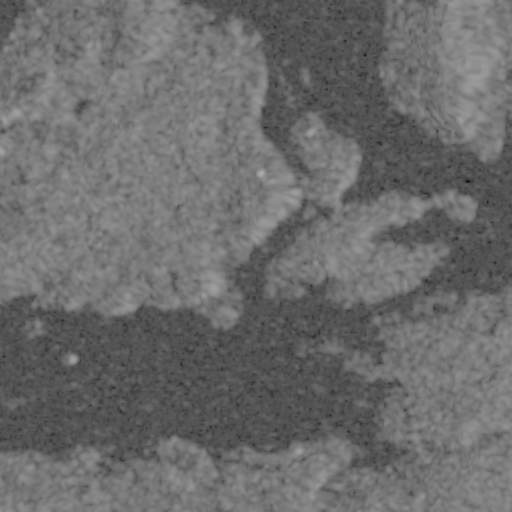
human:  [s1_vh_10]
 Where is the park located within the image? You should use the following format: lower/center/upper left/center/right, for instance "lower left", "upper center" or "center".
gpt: The park is located in the lower center of the image.
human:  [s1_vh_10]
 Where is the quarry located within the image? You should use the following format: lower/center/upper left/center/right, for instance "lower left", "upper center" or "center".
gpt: The quarry is located in the upper left of the image.
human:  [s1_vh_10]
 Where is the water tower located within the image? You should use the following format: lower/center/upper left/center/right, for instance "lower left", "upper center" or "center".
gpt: The water tower is located in the upper left of the image.
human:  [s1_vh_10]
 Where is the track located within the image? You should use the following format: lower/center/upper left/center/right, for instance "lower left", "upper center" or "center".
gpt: There is no track in the image.

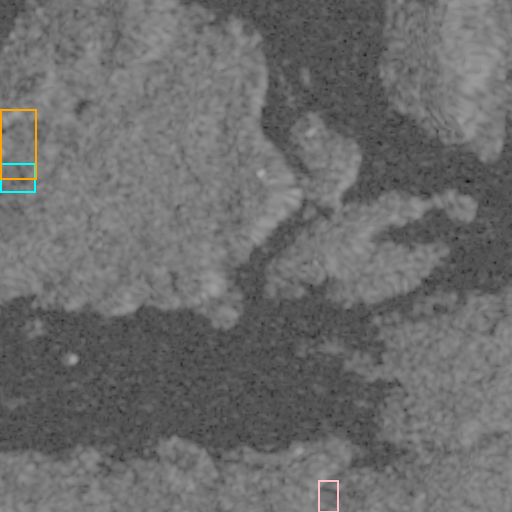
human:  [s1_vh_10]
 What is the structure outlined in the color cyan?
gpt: The structure outlined in cyan is a crop field.
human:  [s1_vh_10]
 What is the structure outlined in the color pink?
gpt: The structure outlined in pink is a park.
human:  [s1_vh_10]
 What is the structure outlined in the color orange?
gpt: The structure outlined in orange is a quarry.
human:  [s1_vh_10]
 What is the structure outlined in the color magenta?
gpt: There is no magenta outline.